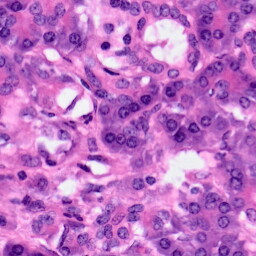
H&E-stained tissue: Pancreatic